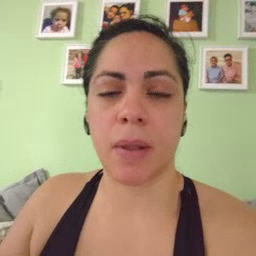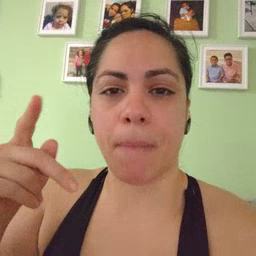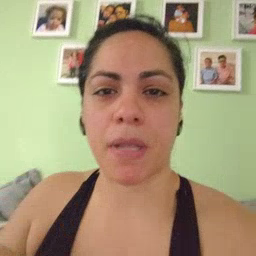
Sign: puppy